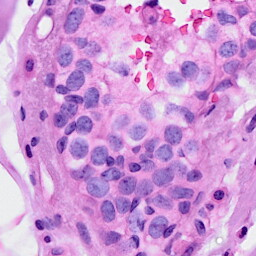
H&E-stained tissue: Breast